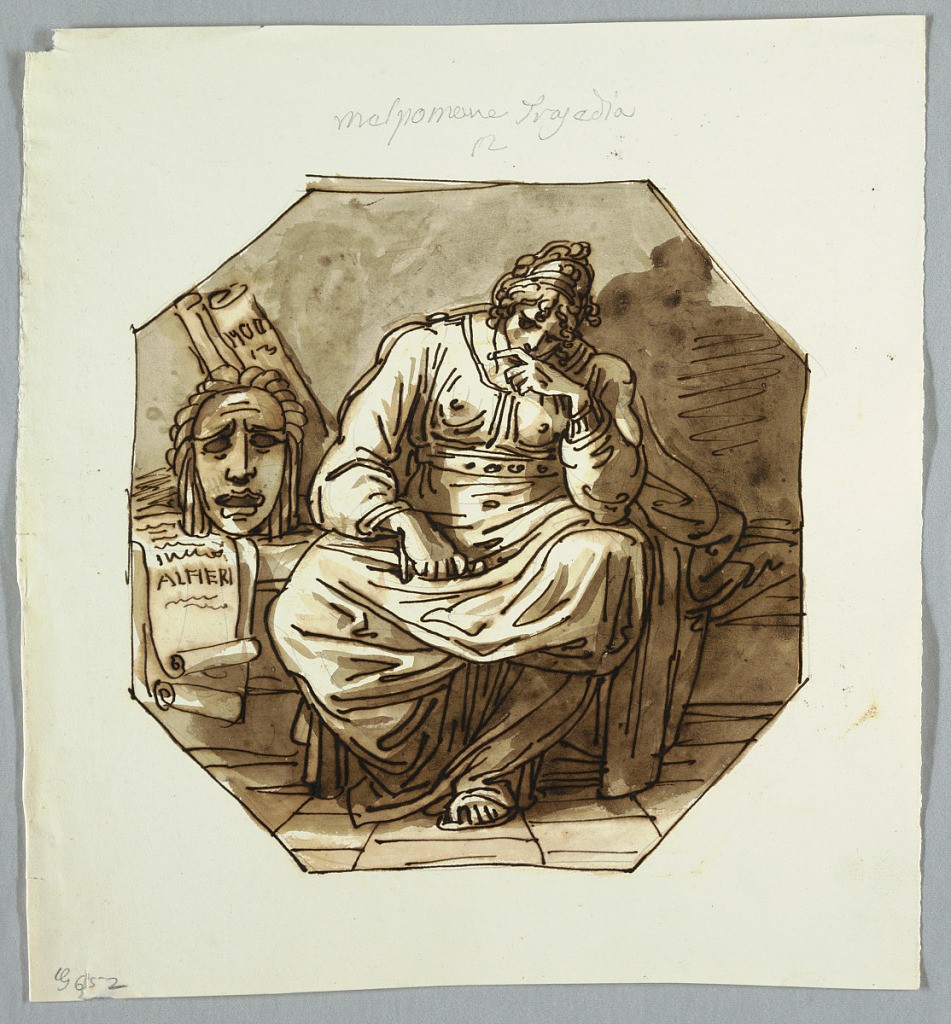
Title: Drawing
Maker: Felice Giani, Italian, 1758–1823
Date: About 1801 (?)
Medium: Pen and brown ink, brown wash, over black chalk on rolled paper.
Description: Vertical rectangle octagonal frame. Sitting upon a bench, with the pose of Jeremiah by Michelangelo, in inverse direction.